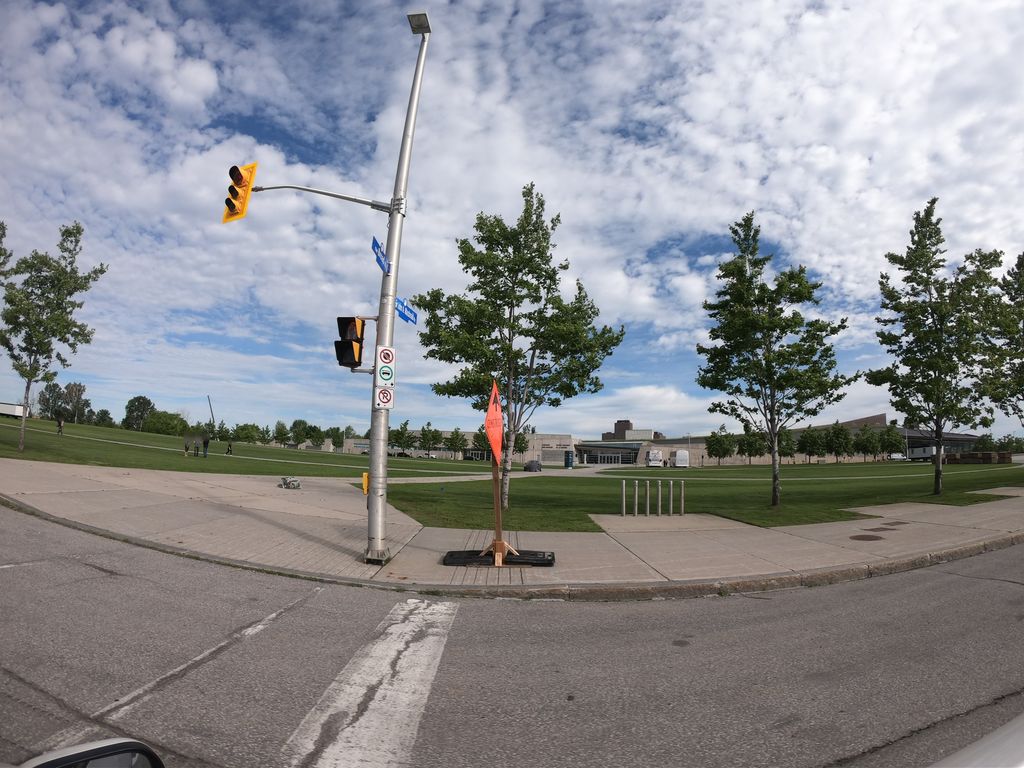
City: ottawa-gatineau